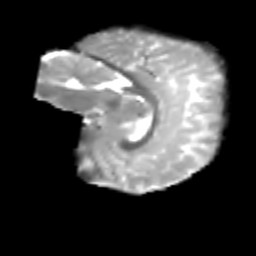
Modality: T2w
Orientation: sagittal
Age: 8
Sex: female
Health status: healthy